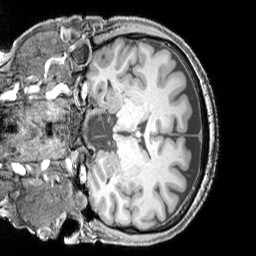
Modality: T1w
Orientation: coronal
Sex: male
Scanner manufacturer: siemens
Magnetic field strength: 3 T
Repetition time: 2.3 s
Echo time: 0.00226 s